Question: When nesting '<div>''s their 'margin''s and 'padding''s start to overlap. What I understood from <URL> the 'margin', 'border' and 'padding' are just part of the space an element takes and each element should stay contained in the content-area of parent '<div>'.
Clearly I understand wrong, but I hope somebody can explain me right.
Bottom-line: please help me let the 'thingy''s stay inside the 'top'. Preferably in a natural (not too hacky) way.
Thanks for reading and any insight you can share in advance!
### The Fiddle:
<URL>
### The HTML (making sure newlines in HTML don't have any influence):
'''
<!--
--><div class="parent"><!--
--><div class="top"><!--
--><div class="thingy">label 1</div><!--
--><div class="thingy">label 2</div><!--
--><div class="thingy">label 3</div><!--
--></div><!--
--><div class="bottom"><!--
-->some test content<!--
--></div><!--
--></div><!--
-->
'''
### The CSS:
'''
.parent { display: block;
margin: 0px; padding: 0px;
border: 3px solid Yellow; }
.top { display: block;
margin: 0px; padding: 0px; }
.thingy { display: inline;
margin: 20px; padding: 10px;
border: 1px solid DarkBlue; }
.bottom { display: block;
margin: 0px; padding: 0px;
border: 1px solid DarkBlue; }
'''
### The result:

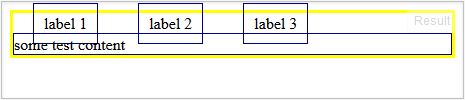
Answer: Change '.thingy' to 'display:inline-block'.
Section '8.3' on this spec page <URL> says
'These properties have no effect on non-replaced inline elements.' for 'margin-top' and 'margin-bottom'.